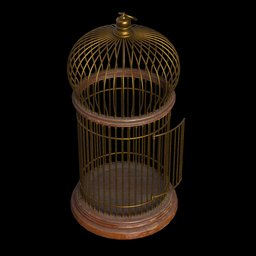
Label: decoration